Question: I'm having some issues with CLLocationManager. This code used to work on iOS 8.2 but since upgrading to 8.3 it doesn't work. Here is the code for setting up the location manager which is called on startup.
'''
let distanceThreshold:CLLocationDistance = 100.0
var currentLocation:CLLocationCoordinate2D?
override init() {
assert(locMan == nil)
super.init()
locMan = self
let locationManager = CLLocationManager()
locationManager.delegate = self
locationManager.desiredAccuracy = kCLLocationAccuracyHundredMeters
locationManager.requestAlwaysAuthorization()
locationManager.requestWhenInUseAuthorization()
locationManager.startUpdatingLocation()
}
func locationManager(manager: CLLocationManager!, didUpdateLocations locations: [AnyObject]!) {
currentLocation = manager.location.coordinate
if UIApplication.sharedApplication().applicationState == .Background {
PlacesManager.fetchNearbyPlaces(LocationManager.getLocationManager().currentLocation!, radius: distanceThreshold, callback: placesCallback)
}
}
'''
With this code didUpdateLocations is never called despite it being called before.
I have added the relevant entries to the Info.plist file:

I have tried it on both a device and the simulator and neither works. In fact it seems that it is no longer requesting location authorisation anymore if I delete the app and reinstall.
I know I'm missing something stupid but I can't workout what the hell it is.
I'd appreciate any help people can provide.
Cheers,
Gerard
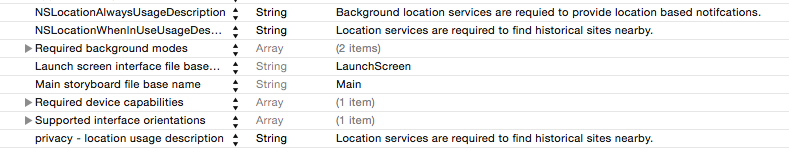
Answer: Answer from Anna:
The CLLocationManager documentation says: "To configure and use a CLLocationManager object to deliver events...Create an instance of the CLLocationManager class and store a strong reference to it somewhere in your app. Keeping a strong reference to the location manager object is required until all tasks involving that object are complete. Because most location manager tasks run asynchronously, storing your location manager in a local variable is insufficient."